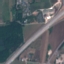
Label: Highway